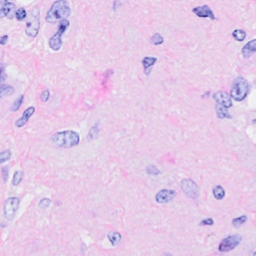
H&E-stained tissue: Breast